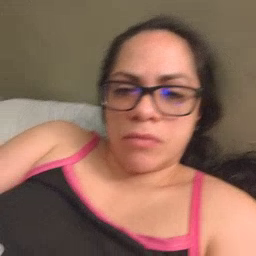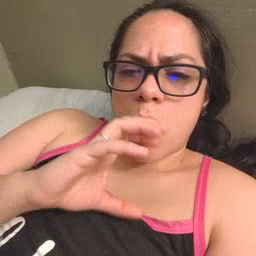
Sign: old